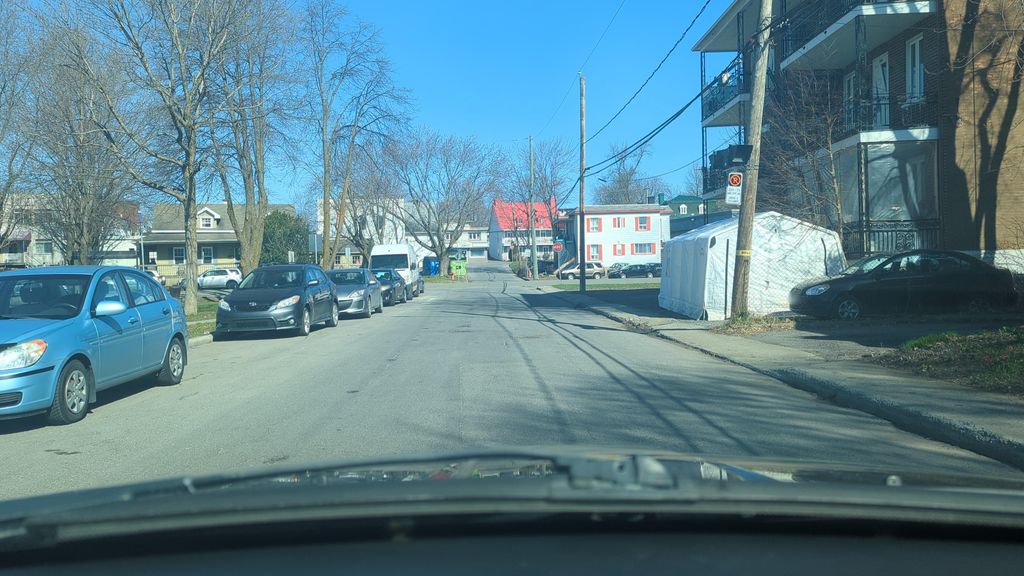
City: quebec_city